Question: I have a page with a background image. The problem is, when I put more content in it, there comes a scroll bar and when I scroll down, the image is not fixed! How do I let the image stay as it is? Any help will be greatly appreciated! Thank you.

html:
'''
<body>
<div id="main_wrapper">
<div id="profile_page">
<div id="username">
<h1>Kakar Nyori</h1>
</div>
<!------------------------ Left column ------------------------------>
<div id="profile_leftbar">
<div id="profile_picture">
<img src="image/me.jpg">
</div>
<div id="about">
<p>CEO, Arunachal Service</p>
<hr>
<p>Bangalore</p>
<hr>
<p>India</p>
<hr>
<p>19 October</p>
<hr>
<p>+ About</p>
</div>
<ul id="follow_message">
<li class="follow"><a href="#">Follow</a></li>
<li class="message"><a href="#">Message</a></li>
<div class="clear_left"></div>
</ul>
</div>
<!------------ end of left column --------------->
<!----------------------- Right column ------------------------------>
<div id="profile_rightbar">
<div id="shortcuts">
<div class="icon pink">
<a href="#">
<p>Pictures</p>
<p>210</p>
</a>
</div>
<div class="icon green">
<a href="#">
<p>Videos</p>
<p>210</p>
</a>
</div>
<div class="icon blue">
<a href="#">
<p>Forums</p>
<p>210</p>
</a>
</div>
<div class="icon orange">
<a href="#">
<p>Pages</p>
<p>210</p>
</a>
</div>
<div class="icon pink">
<a href="#">
<p>Followers</p>
<p>210</p>
</a>
</div>
<div class="icon green">
<a href="#">
<p>Following</p>
<p>210</p>
</a>
</div>
</div>
<div class="clear_left"></div>
<div id="status">
<p>Always do your best. What you plant now, you will harvest later.</p>
</div>
<div id="write">
<textarea id="redactor" name="content">
</textarea>
</div>
<div id="activity">
<div class="picture">
<a href="#">
<p>The world is so perfect. How can one not love this beautiful world.</p>
<img src="image/world.jpg">
</a>
</div>
<div class="picture">
<a href="#">
<p>The world is so perfect. How can one not love this beautiful world.</p>
<img src="image/world.jpg">
</a>
</div>
<div class="forum">
<a href="#">
</a>
</div>
<div class="video">
<a href="#">
</a>
</div>
<div class="page">
<a href="#">
</a>
</div>
<div class="following">
<a href="#">
</a>
</div>
</div>
</div>
</div>
<!------------ end of right column -------------->
</div>
</body>
'''
css:
'''
html, body {
width: 100%;
height: 100%;
}
#main_wrapper {
width:100%;
height: 100%;
background:url(../image/pantera.jpg) no-repeat center center fixed;
-webkit-background-size: cover;
-moz-background-size: cover;
-ms-background-size: cover;
-o-background-size: cover;
background-size: cover;
}
#profile_page {
width: 800px;
margin: 0 auto;
overflow: hidden;
border: 1px solid red;
}
#username h1 {
text-align: center;
color: white;
}
#profile_leftbar {
width: 210px;
float: left;
}
#profile_picture {
background-color: white;
border-radius: 10px;
border: 1px solid #dbdbdb;
}
#profile_picture img {
display: block;
margin: 0 auto;
border: none;
max-width:190px;
padding: 8px;
}
#about {
background: #f4f4f4;
border-radius: 5px;
margin-top: 8px;
border: 1px solid #dbdbdb;
}
#about p {
text-align: center;
color: #000000;
padding-top: 3px;
padding-bottom: 3px;
}
#about hr {
height:1px;
border:0px solid ;
border-top:1px solid #ccc;
}
#follow_message {
width: 210px;
margin: 5px auto;
}
#follow_message li {
list-style-type: none;
float: left;
margin-left: 3px;
}
#follow_message a {
display: block;
width: 101px;
text-align: center;
height: 30px;
color: white;
text-decoration: none;
line-height: 30px;
margin: 2px 0;
background: maroon;
}
#profile_rightbar {
float: right;
width: 590px;
}
#shortcuts {
overflow: hidden;
width: 588px;
margin: 0 auto;
}
#shortcuts div {
float: left;
margin: 4px;
}
.icon a {
text-decoration: none;
text-align: center;
display: block;
color: white;
border-radius: 5px;
width: 88px;
padding: 1px;
}
.icon a:hover {
text-decoration: underline;
}
.pink a {
background-color:#d63175;
}
.green a {
background-color:#51b73c;
}
.blue a {
background-color:#2f8ae0;
}
.orange a {
background-color:#f7a809;
}
#status {
background-color:white;
box-shadow:5px 5px 20px 1px black;
max-width:490px;
word-wrap:break-word;
padding:6px;
margin: 15px auto;
text-align:center;
font-size:30px;
line-height: 32px;
}
#write {
width: 575px;
margin: 0 auto;
}
#write textarea {
font-size:20px;
max-width:575px;
width: 575px;
}
#activity {
margin: 10px;
width: 575px;
}
#activity {
background:rgb(255,255,255);
}
#activity div {
background: white;
margin: 0 auto;
}
#activity .picture a img {
display: block;
max-width: 540px;
margin: 0 auto;
}
.picture a {
color: black;
text-decoration: none;
}
.picture a p {
margin-top:15px;
margin-left:15px;
}
'''
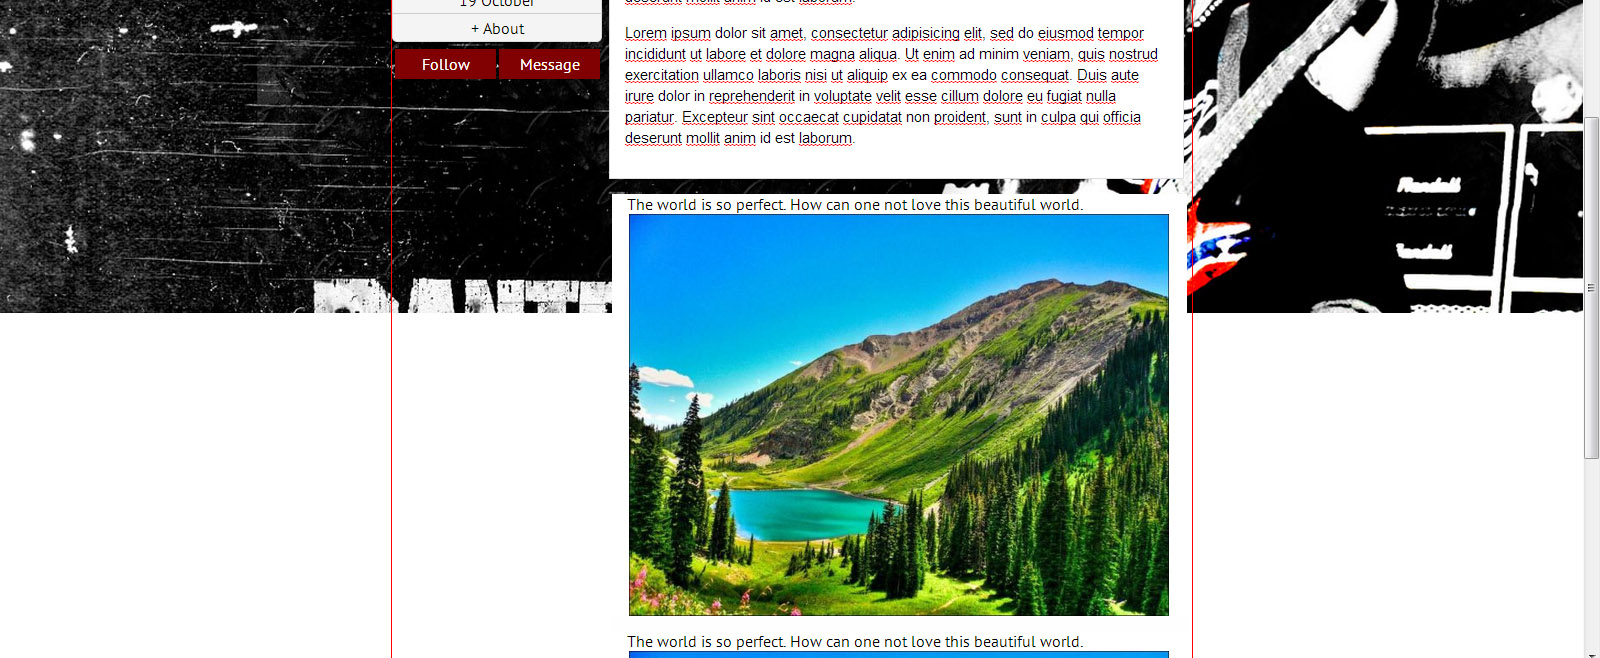
Answer: Try setting the background for the 'html' element instead of '#main_wrapper':
'''
html {
width: 100%;
height: 100%;
background:url(../image/pantera.jpg) no-repeat center center fixed;
-webkit-background-size: cover;
-moz-background-size: cover;
-ms-background-size: cover;
-o-background-size: cover;
background-size: cover;
}
'''